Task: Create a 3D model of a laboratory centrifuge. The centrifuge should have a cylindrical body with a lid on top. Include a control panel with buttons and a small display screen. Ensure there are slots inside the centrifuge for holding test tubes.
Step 344:
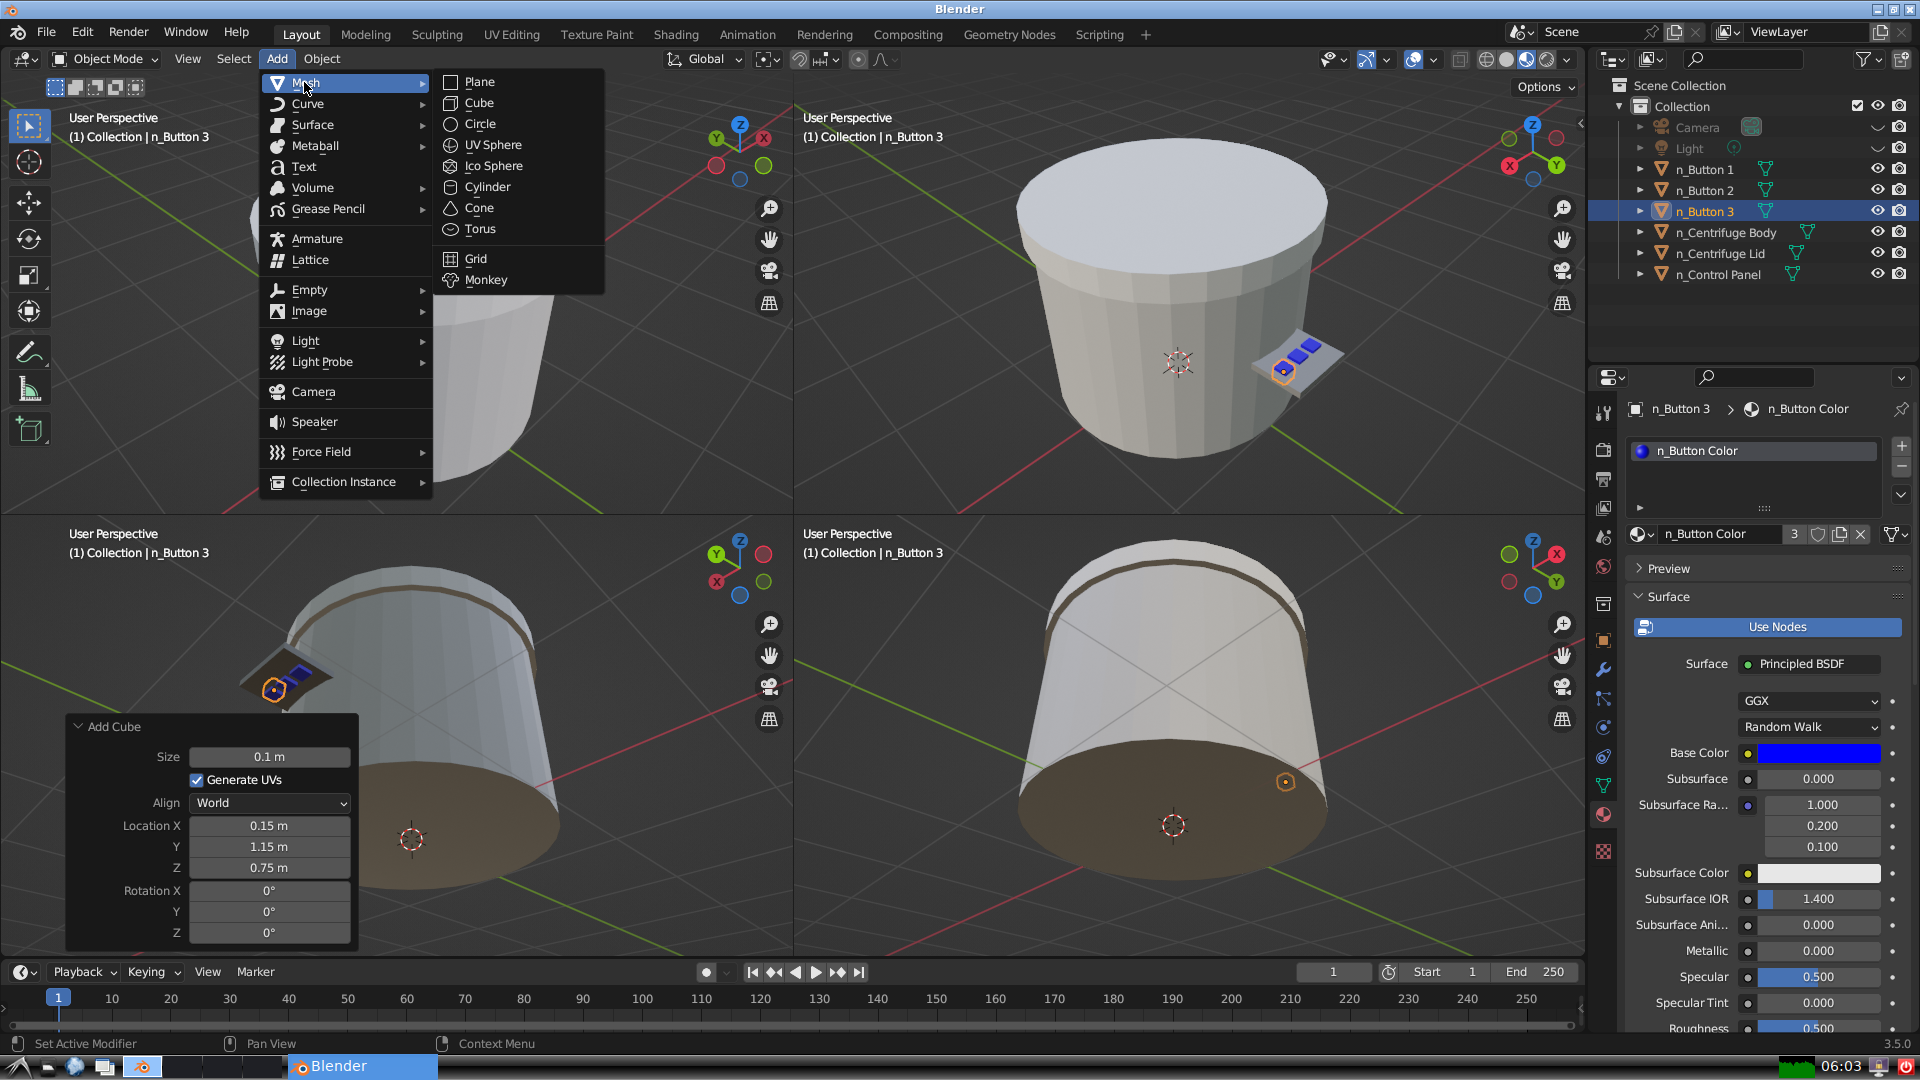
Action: {"mouse_move": [499, 101]}